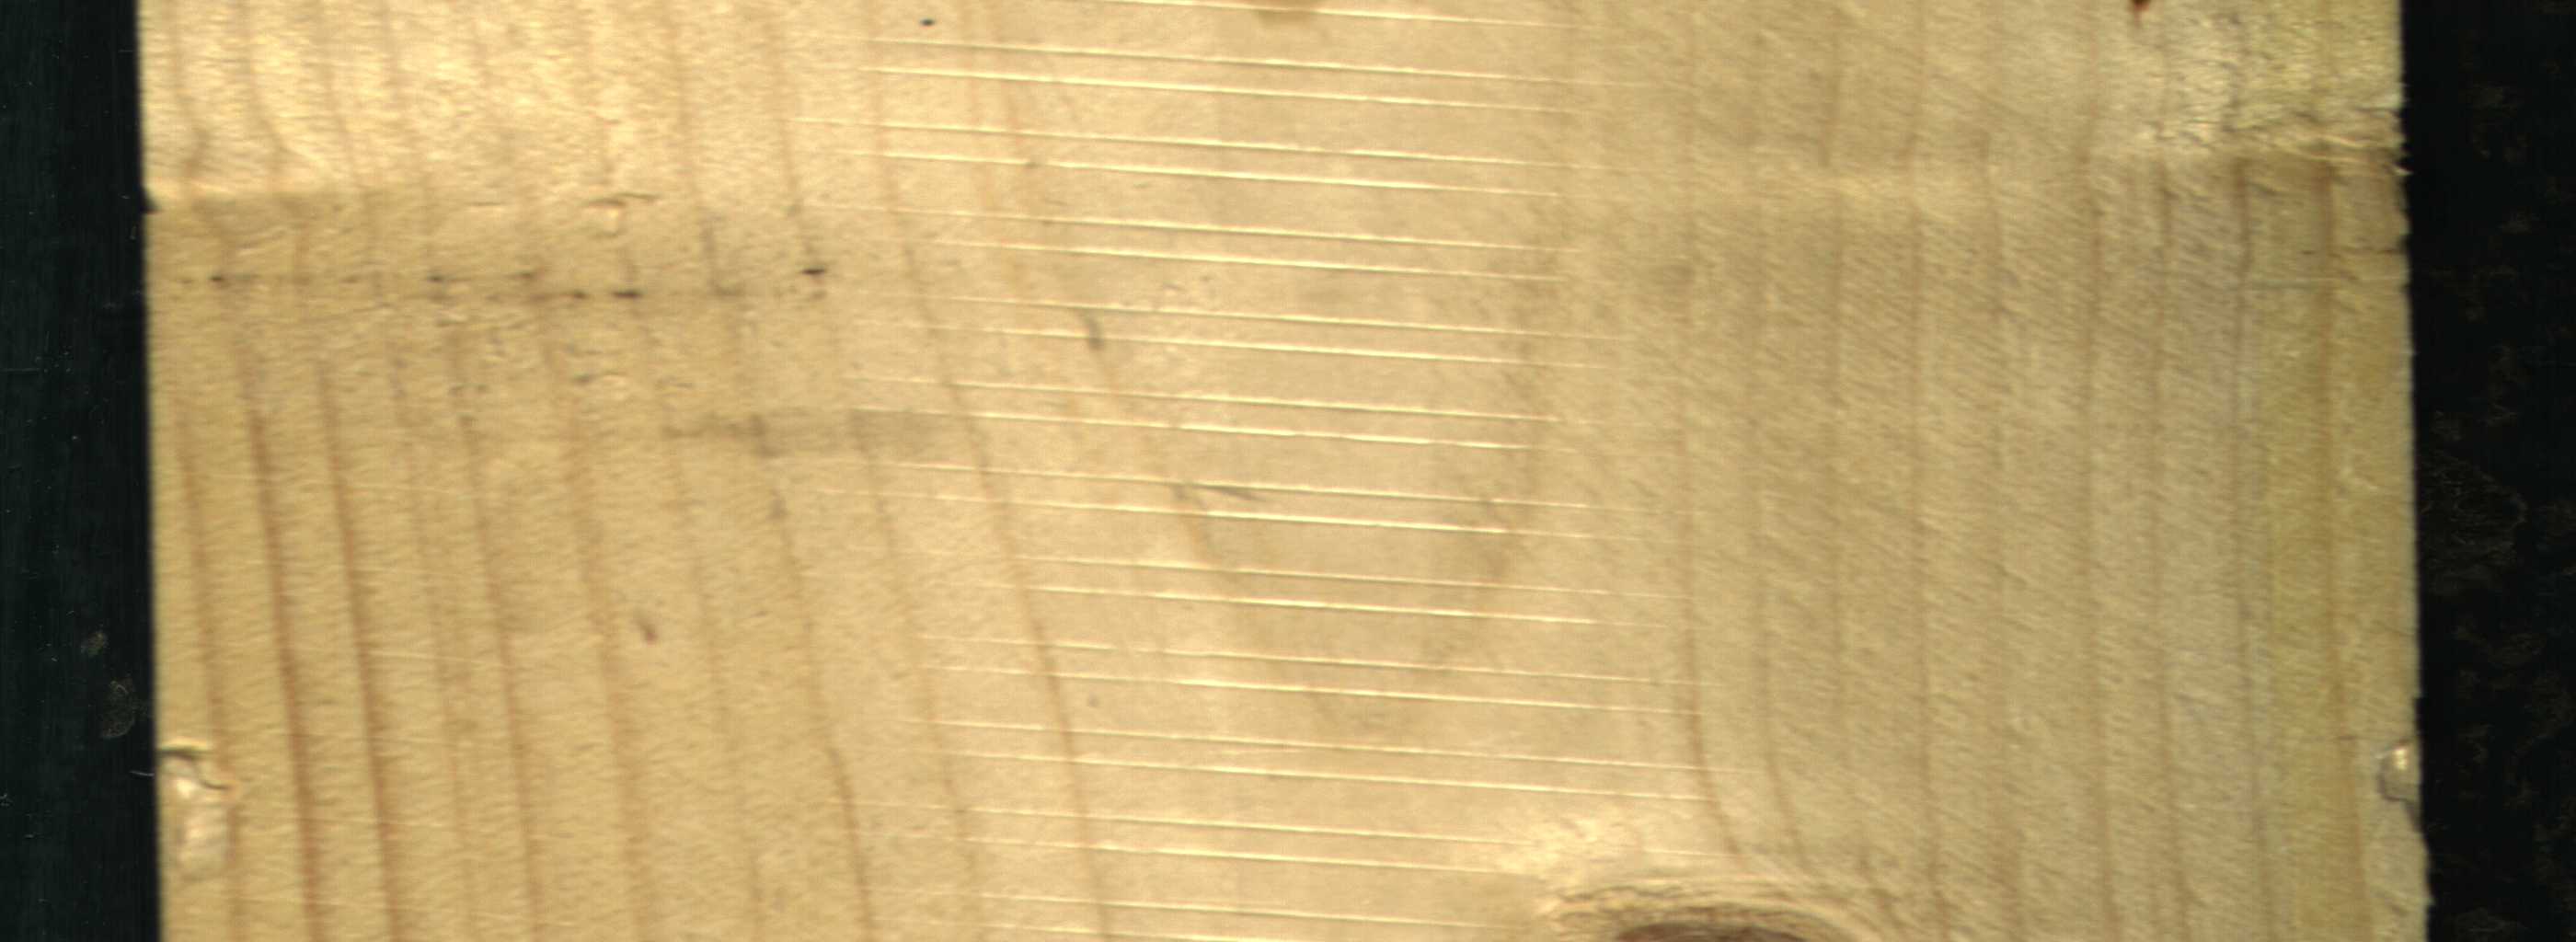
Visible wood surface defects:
Live_Knot